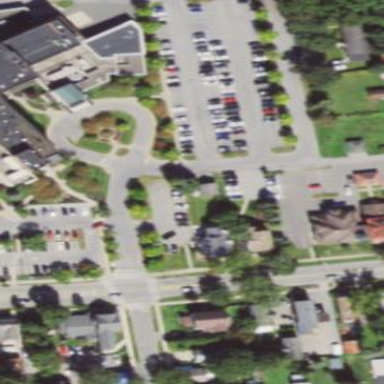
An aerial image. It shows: Parking area with surface.